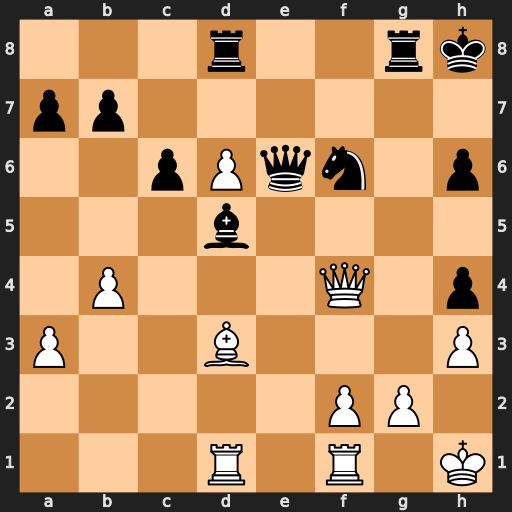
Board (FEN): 3r2rk/pp6/2pPqn1p/3b4/1P3Q1p/P2B3P/5PP1/3R1R1K
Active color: w
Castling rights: -
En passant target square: -
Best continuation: Qxh6+ Nh7 Qxh7#